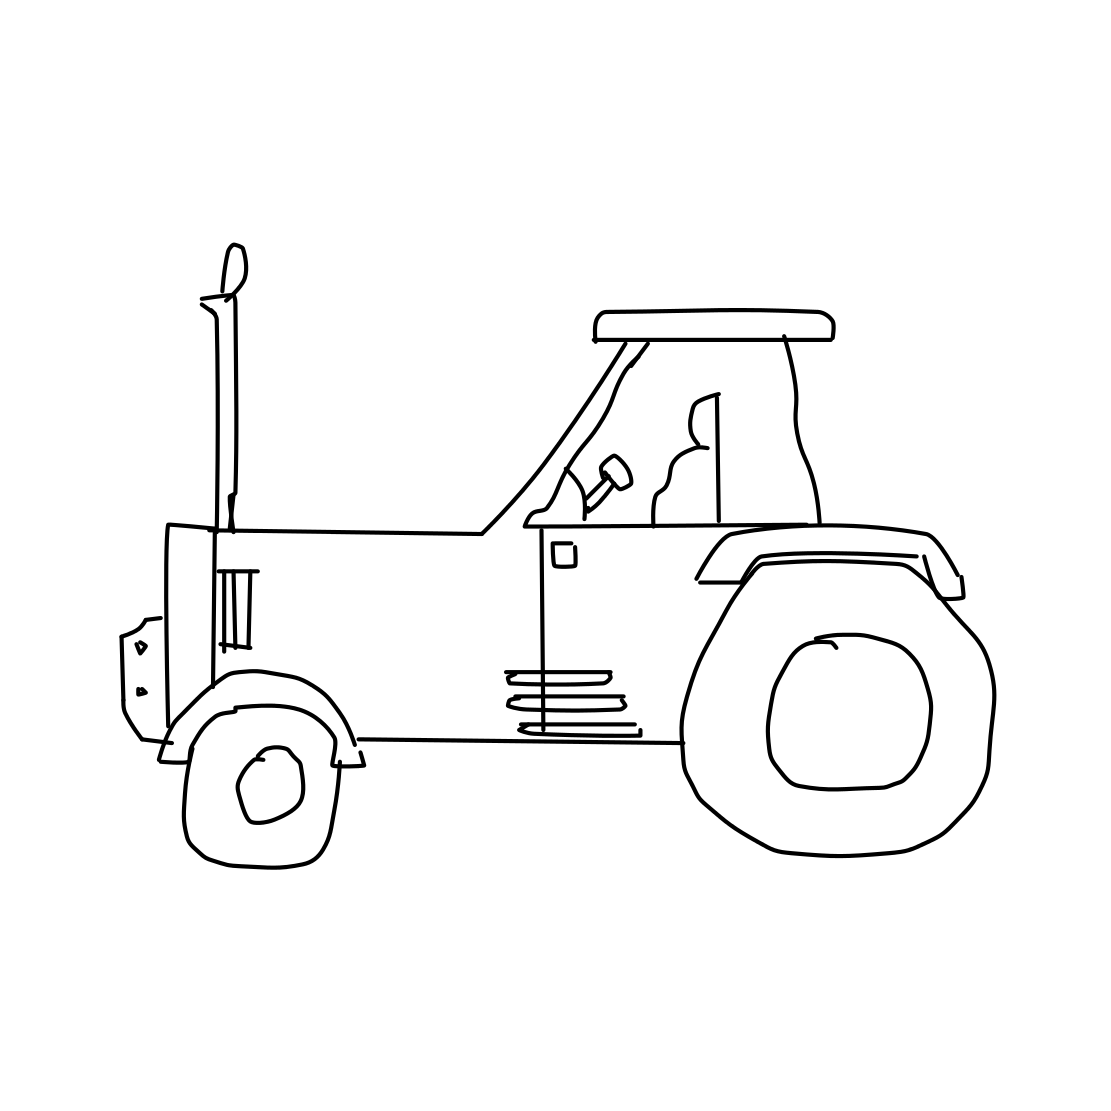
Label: tractor